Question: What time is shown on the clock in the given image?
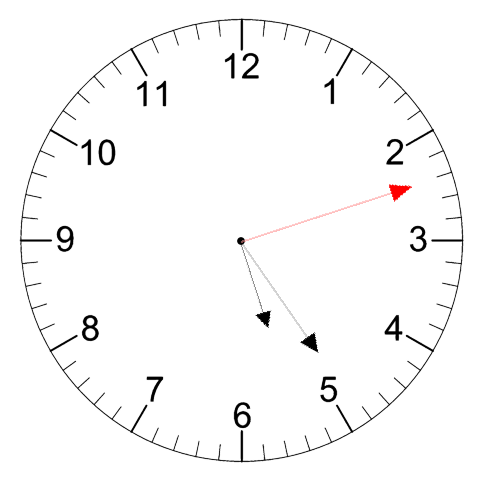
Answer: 05:24:12